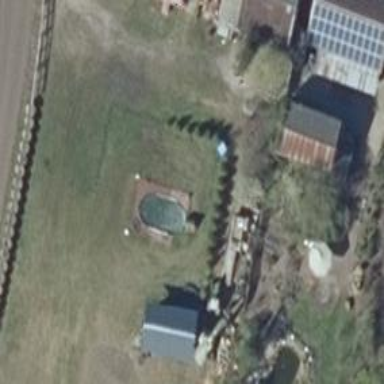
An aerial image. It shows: Swimming pool located in leisure land.